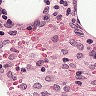
Metastatic tissue present: no